Interaction volume radius: 10 \u00c5
Interaction volume height: 15 \u00c5
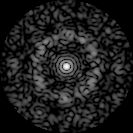
Disorder parameter: 0.7651